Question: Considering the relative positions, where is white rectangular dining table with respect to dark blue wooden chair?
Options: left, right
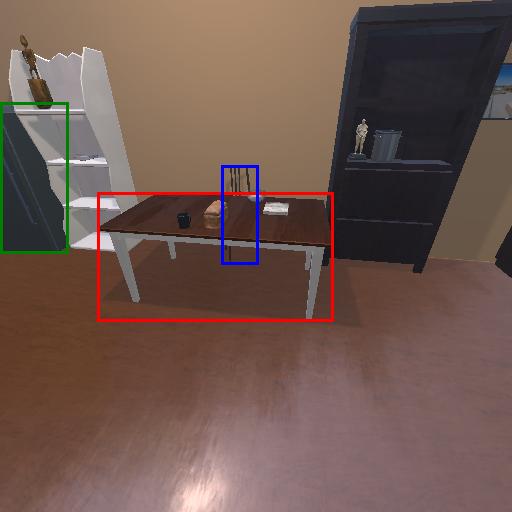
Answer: left